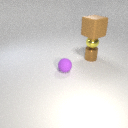
small brown metal cylinder below large brown rubber cube